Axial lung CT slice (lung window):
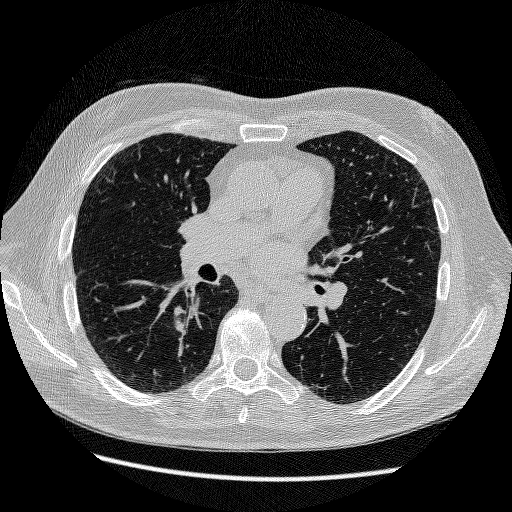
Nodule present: yes
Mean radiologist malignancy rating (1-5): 3